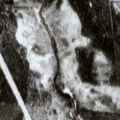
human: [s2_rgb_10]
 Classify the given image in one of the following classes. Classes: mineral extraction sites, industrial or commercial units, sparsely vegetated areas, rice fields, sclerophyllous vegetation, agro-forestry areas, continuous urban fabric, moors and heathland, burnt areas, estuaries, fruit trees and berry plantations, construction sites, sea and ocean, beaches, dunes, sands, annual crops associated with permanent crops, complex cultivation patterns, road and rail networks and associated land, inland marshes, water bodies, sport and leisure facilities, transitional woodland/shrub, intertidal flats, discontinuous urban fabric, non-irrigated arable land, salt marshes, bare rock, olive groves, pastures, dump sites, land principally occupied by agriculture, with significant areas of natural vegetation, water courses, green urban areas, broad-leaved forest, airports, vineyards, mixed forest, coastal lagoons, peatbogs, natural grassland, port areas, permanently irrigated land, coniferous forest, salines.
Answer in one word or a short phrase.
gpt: coniferous forest, mixed forest, transitional woodland/shrub